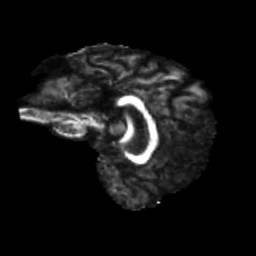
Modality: FA
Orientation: sagittal
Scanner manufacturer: siemens
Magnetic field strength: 3 T
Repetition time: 4 s
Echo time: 0.0594 s